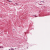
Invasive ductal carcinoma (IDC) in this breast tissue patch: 0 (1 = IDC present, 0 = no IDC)